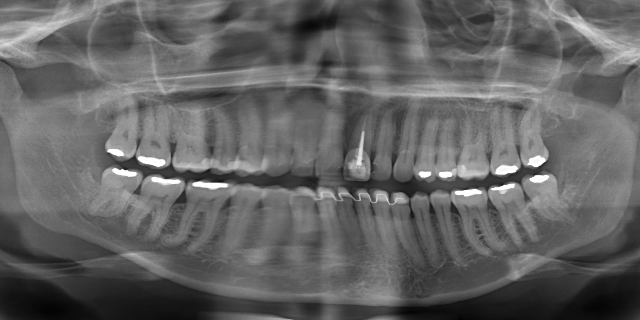
adult